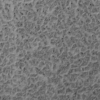
Label: not_dusty